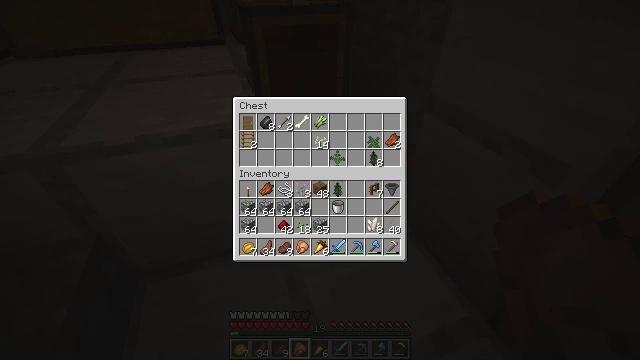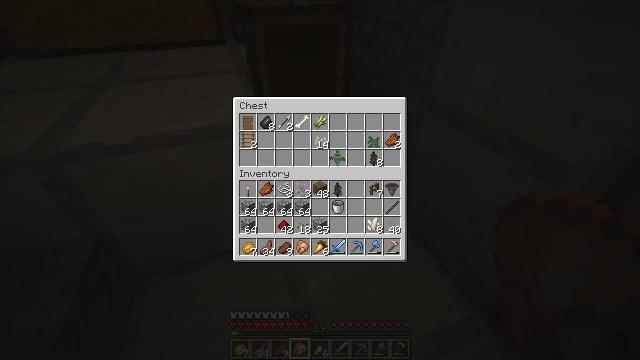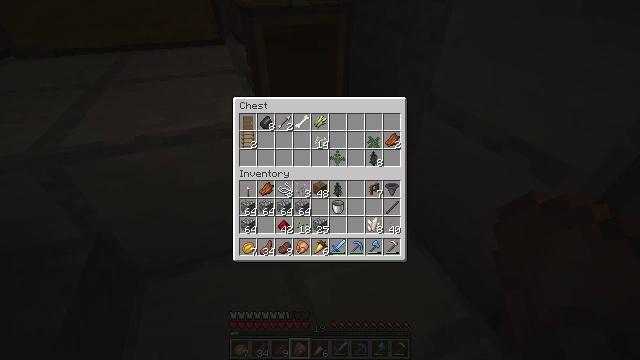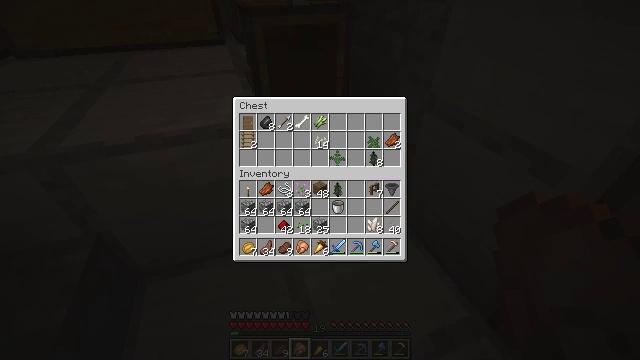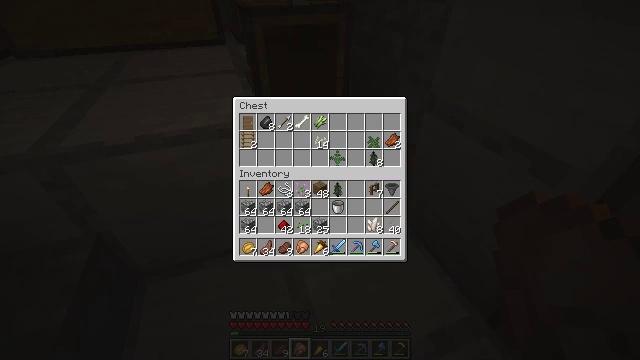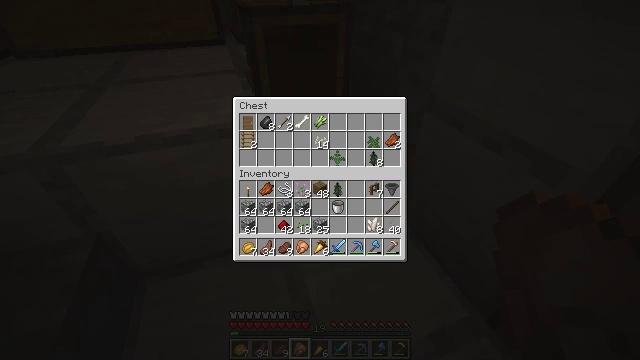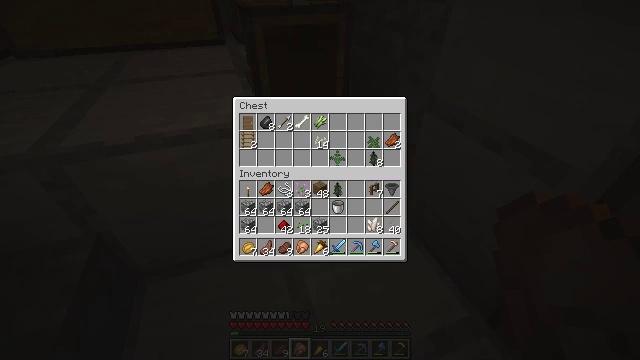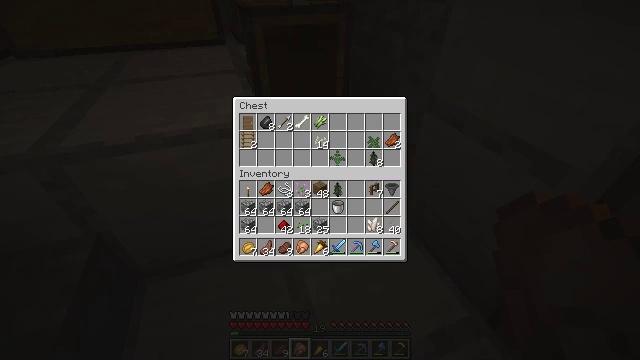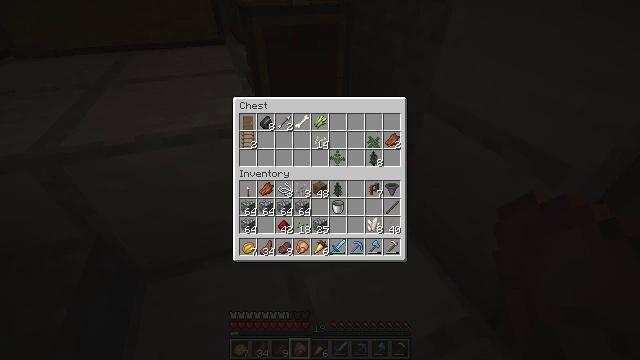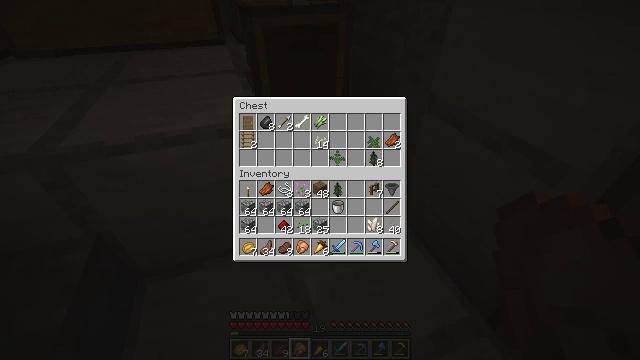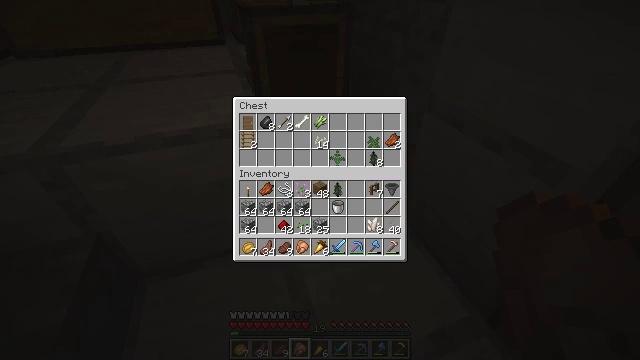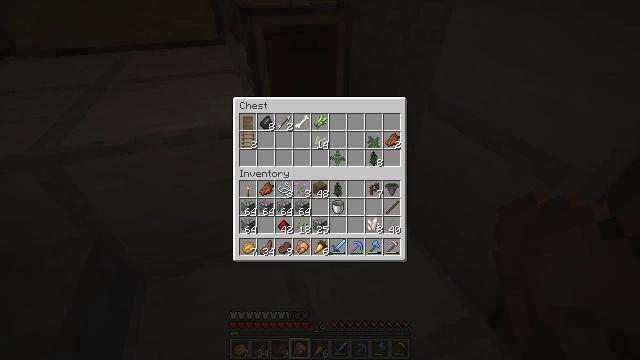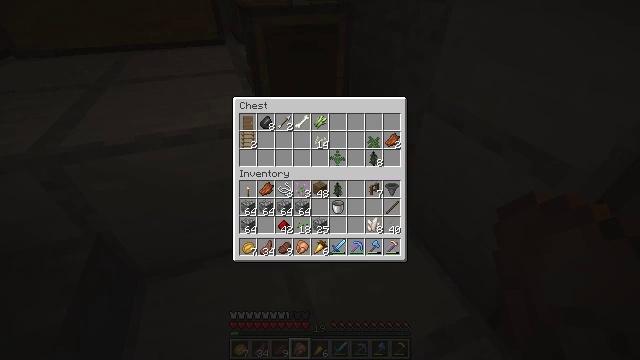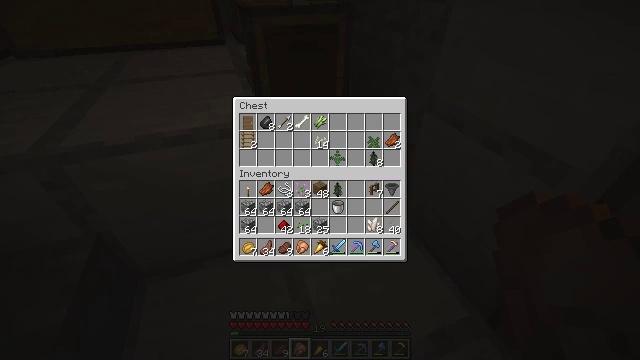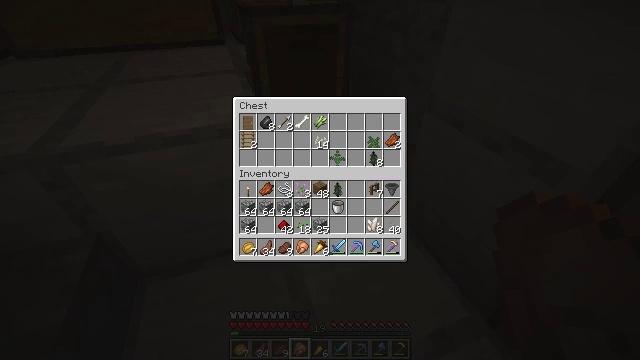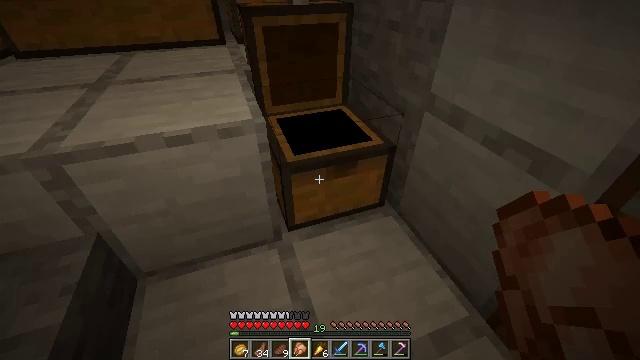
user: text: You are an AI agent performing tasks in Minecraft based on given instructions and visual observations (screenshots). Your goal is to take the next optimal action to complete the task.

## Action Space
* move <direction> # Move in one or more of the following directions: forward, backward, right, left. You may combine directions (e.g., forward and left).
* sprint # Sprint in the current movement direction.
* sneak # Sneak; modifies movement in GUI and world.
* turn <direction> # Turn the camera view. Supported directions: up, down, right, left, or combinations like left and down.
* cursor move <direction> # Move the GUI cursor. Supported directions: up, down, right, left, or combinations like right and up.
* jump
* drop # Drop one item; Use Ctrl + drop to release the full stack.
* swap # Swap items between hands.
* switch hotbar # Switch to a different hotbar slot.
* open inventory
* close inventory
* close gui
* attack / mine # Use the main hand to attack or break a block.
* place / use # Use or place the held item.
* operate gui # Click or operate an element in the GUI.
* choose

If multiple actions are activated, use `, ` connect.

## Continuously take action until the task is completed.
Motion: motion action
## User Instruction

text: Get wheat from the farmland.
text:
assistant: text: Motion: no_op
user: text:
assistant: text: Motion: no_op
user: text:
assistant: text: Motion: no_op
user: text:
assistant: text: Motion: no_op
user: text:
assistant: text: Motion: no_op
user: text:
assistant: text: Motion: no_op
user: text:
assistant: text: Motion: no_op
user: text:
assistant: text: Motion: no_op
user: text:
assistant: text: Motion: no_op
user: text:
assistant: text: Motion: no_op
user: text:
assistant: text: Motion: no_op
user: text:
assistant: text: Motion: no_op
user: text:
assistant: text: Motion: no_op
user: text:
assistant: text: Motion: no_op
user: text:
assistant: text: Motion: no_op
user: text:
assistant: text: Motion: no_op
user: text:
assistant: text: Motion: no_op
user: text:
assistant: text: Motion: turn up
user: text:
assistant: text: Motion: turn left and up
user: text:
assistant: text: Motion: turn up
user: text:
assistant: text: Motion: turn up
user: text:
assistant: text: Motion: turn up
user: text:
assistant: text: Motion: turn up
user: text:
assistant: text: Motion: turn up
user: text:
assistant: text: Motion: turn up
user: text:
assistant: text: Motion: no_op
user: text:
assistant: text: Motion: no_op
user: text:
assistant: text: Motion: turn left
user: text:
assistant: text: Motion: turn left
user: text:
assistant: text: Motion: no_op